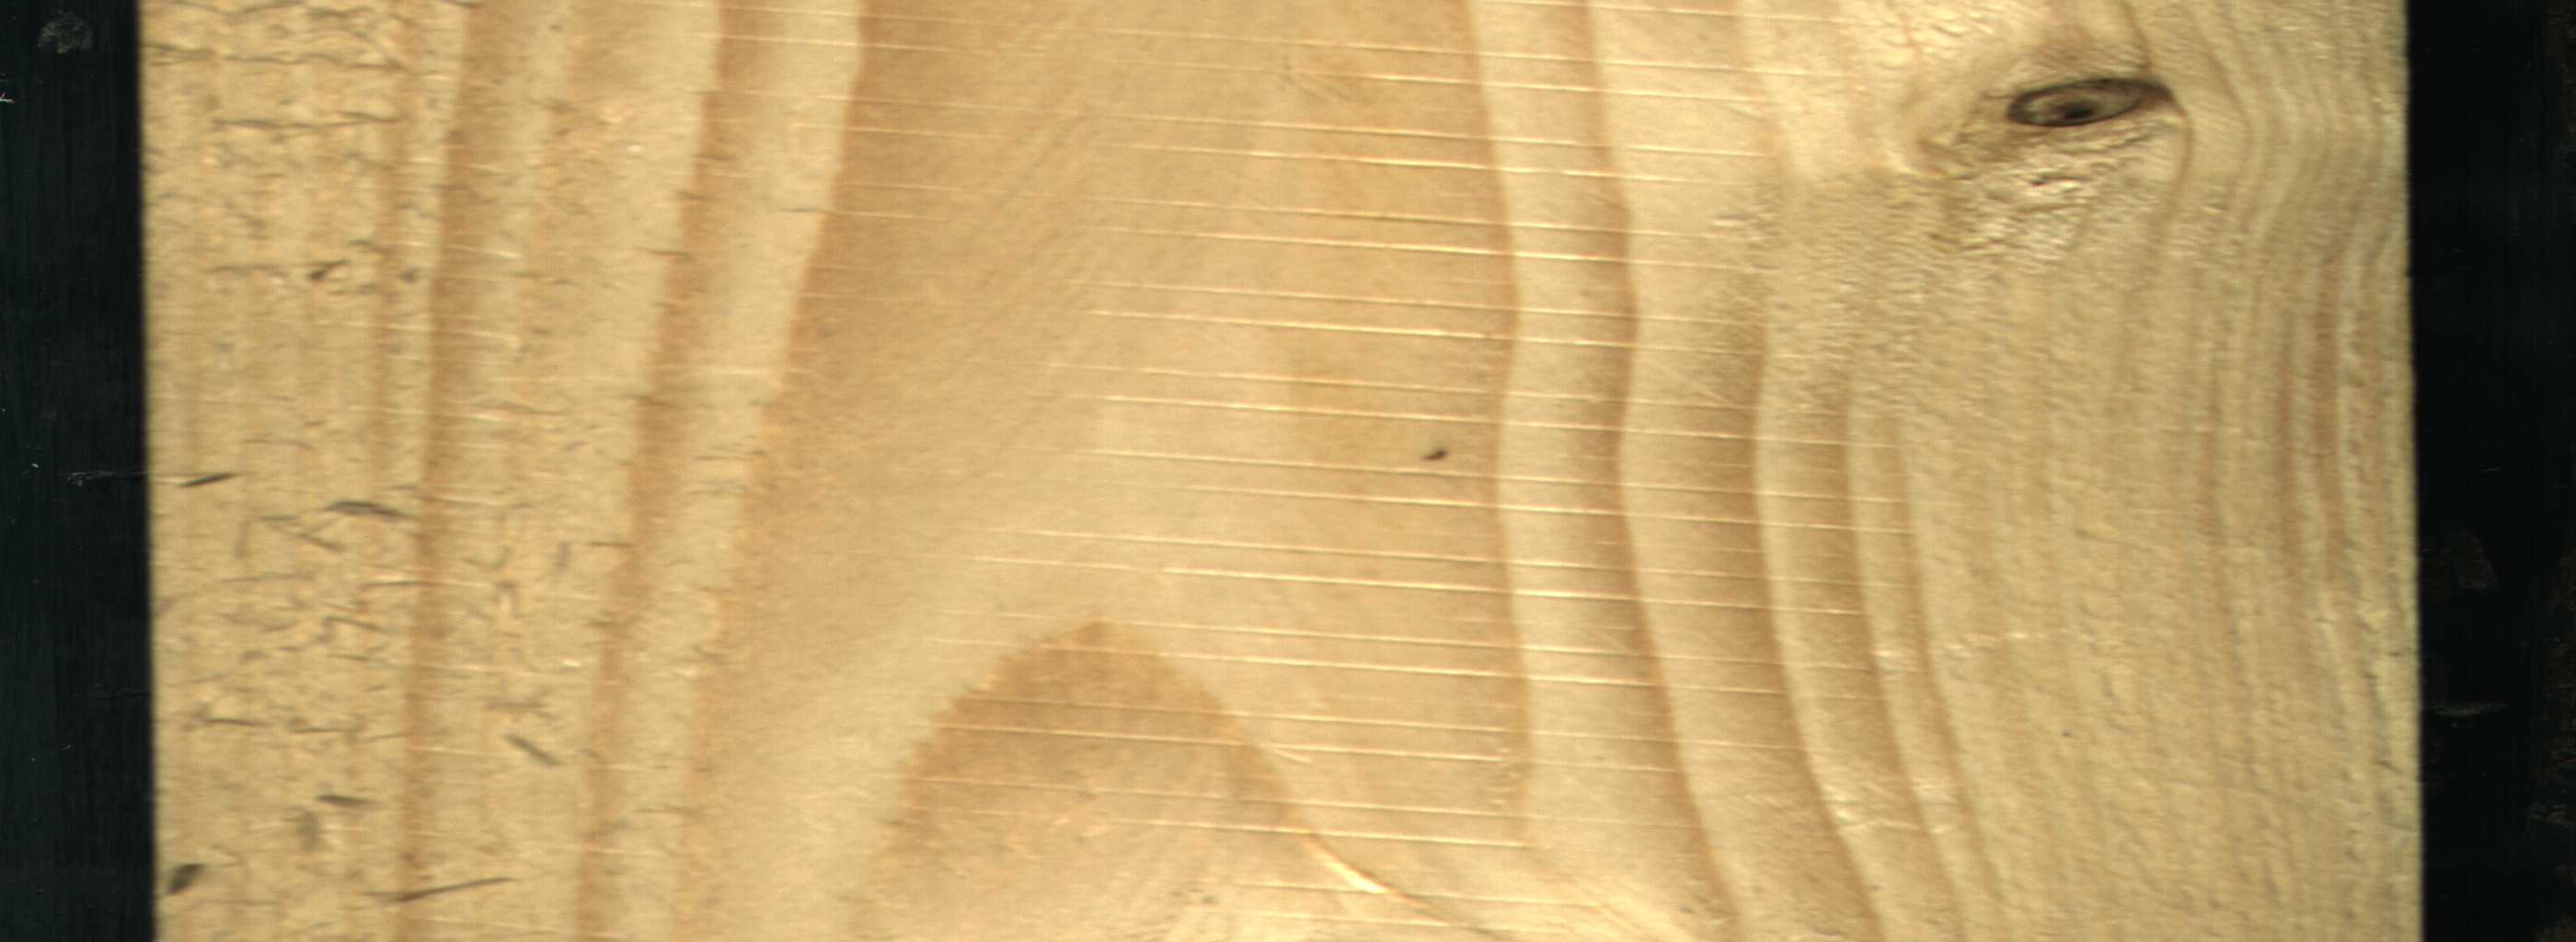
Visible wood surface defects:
Dead_Knot